Question: I am seeking a data grid such a excel sheet. My focus is on filter only(see mentioned image below)so please anyone can help in it.

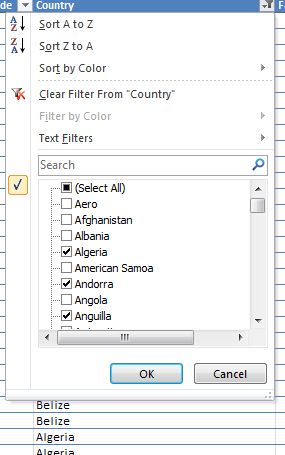
Answer: you can use jquery datagrid (<URL>
Another one is <URL>
But for advanced feature like excel have, you have to code it yourself or write a new plugin.